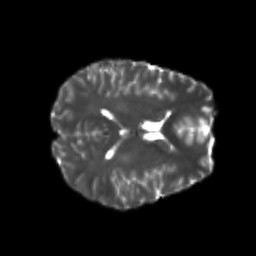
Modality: T2w
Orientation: axial
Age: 25
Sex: male
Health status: healthy
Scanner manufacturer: philips
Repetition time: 7.394 s
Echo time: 0.08599 s